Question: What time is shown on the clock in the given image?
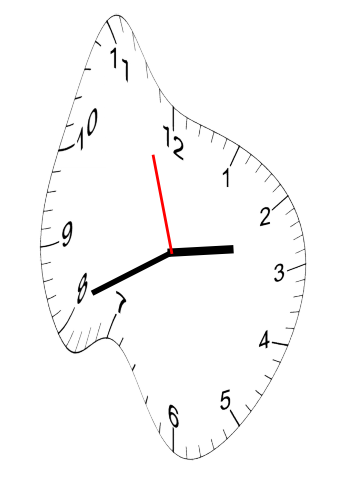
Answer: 02:40:57